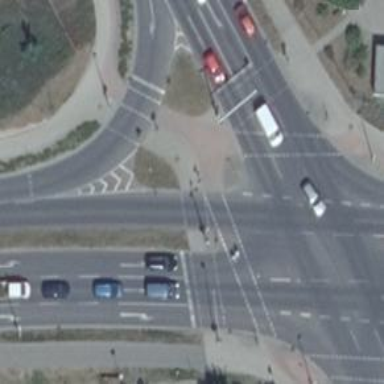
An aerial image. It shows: Traffic signal crossing.